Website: walmart
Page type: customer-info-address
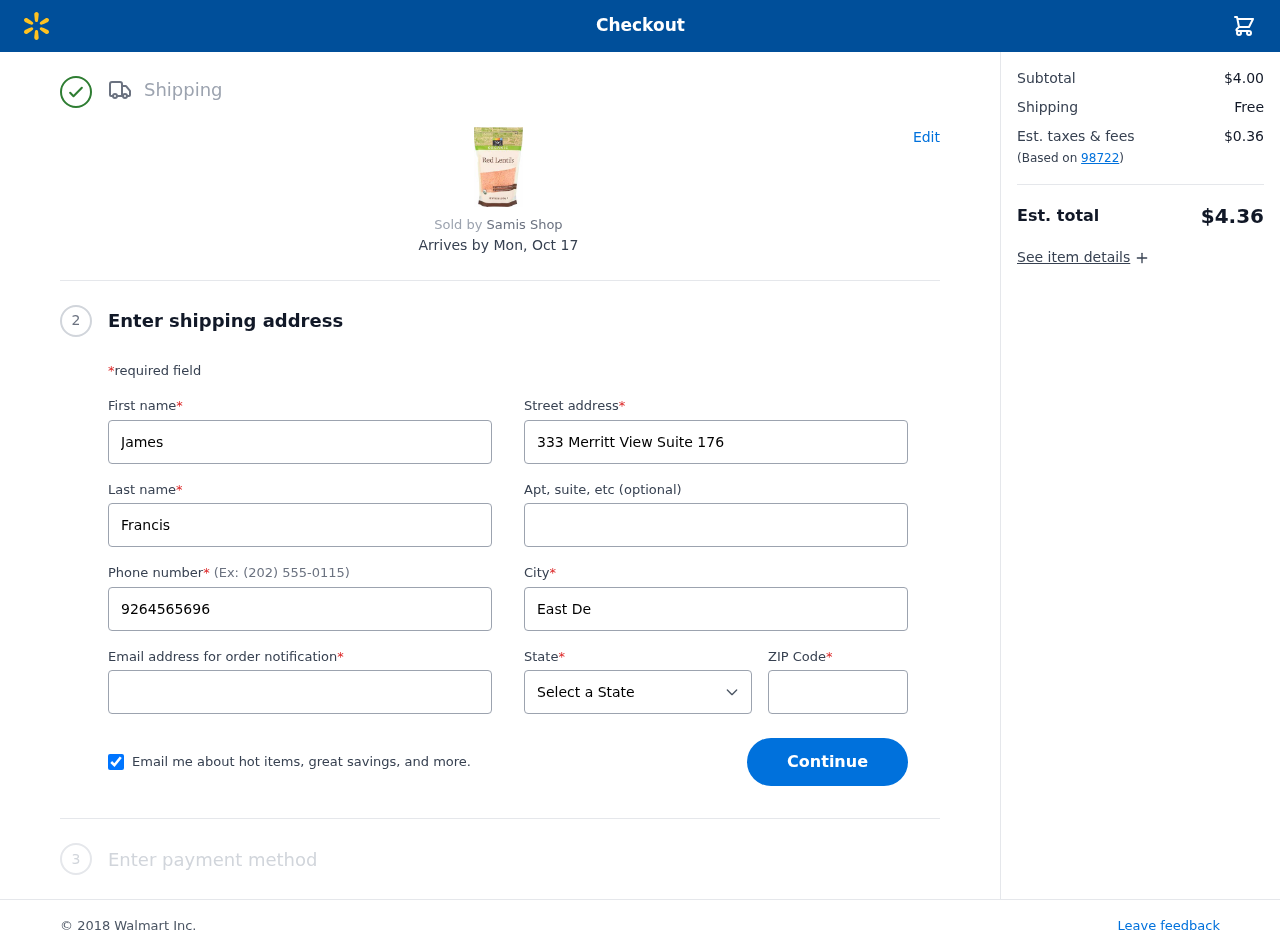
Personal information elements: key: PII_CITY
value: East Debra
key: PII_EMAIL
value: jamesfrancis@yahoo.com
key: PII_FIRSTNAME
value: James
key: PII_LASTNAME
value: Francis
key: PII_PHONE
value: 9264565696
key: PII_POSTCODE
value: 98722
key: PII_STATE
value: VI
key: PII_STREET
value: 333 Merritt View Suite 176
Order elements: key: ORDER_DELIVERY_DATE
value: Mon, Oct 17
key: ORDER_SUBTOTAL
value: $4.00
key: ORDER_SHIPPING_COST
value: Free
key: ORDER_TAX
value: $0.36
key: ORDER_TOTAL
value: $4.36